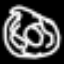
Label: donut